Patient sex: M
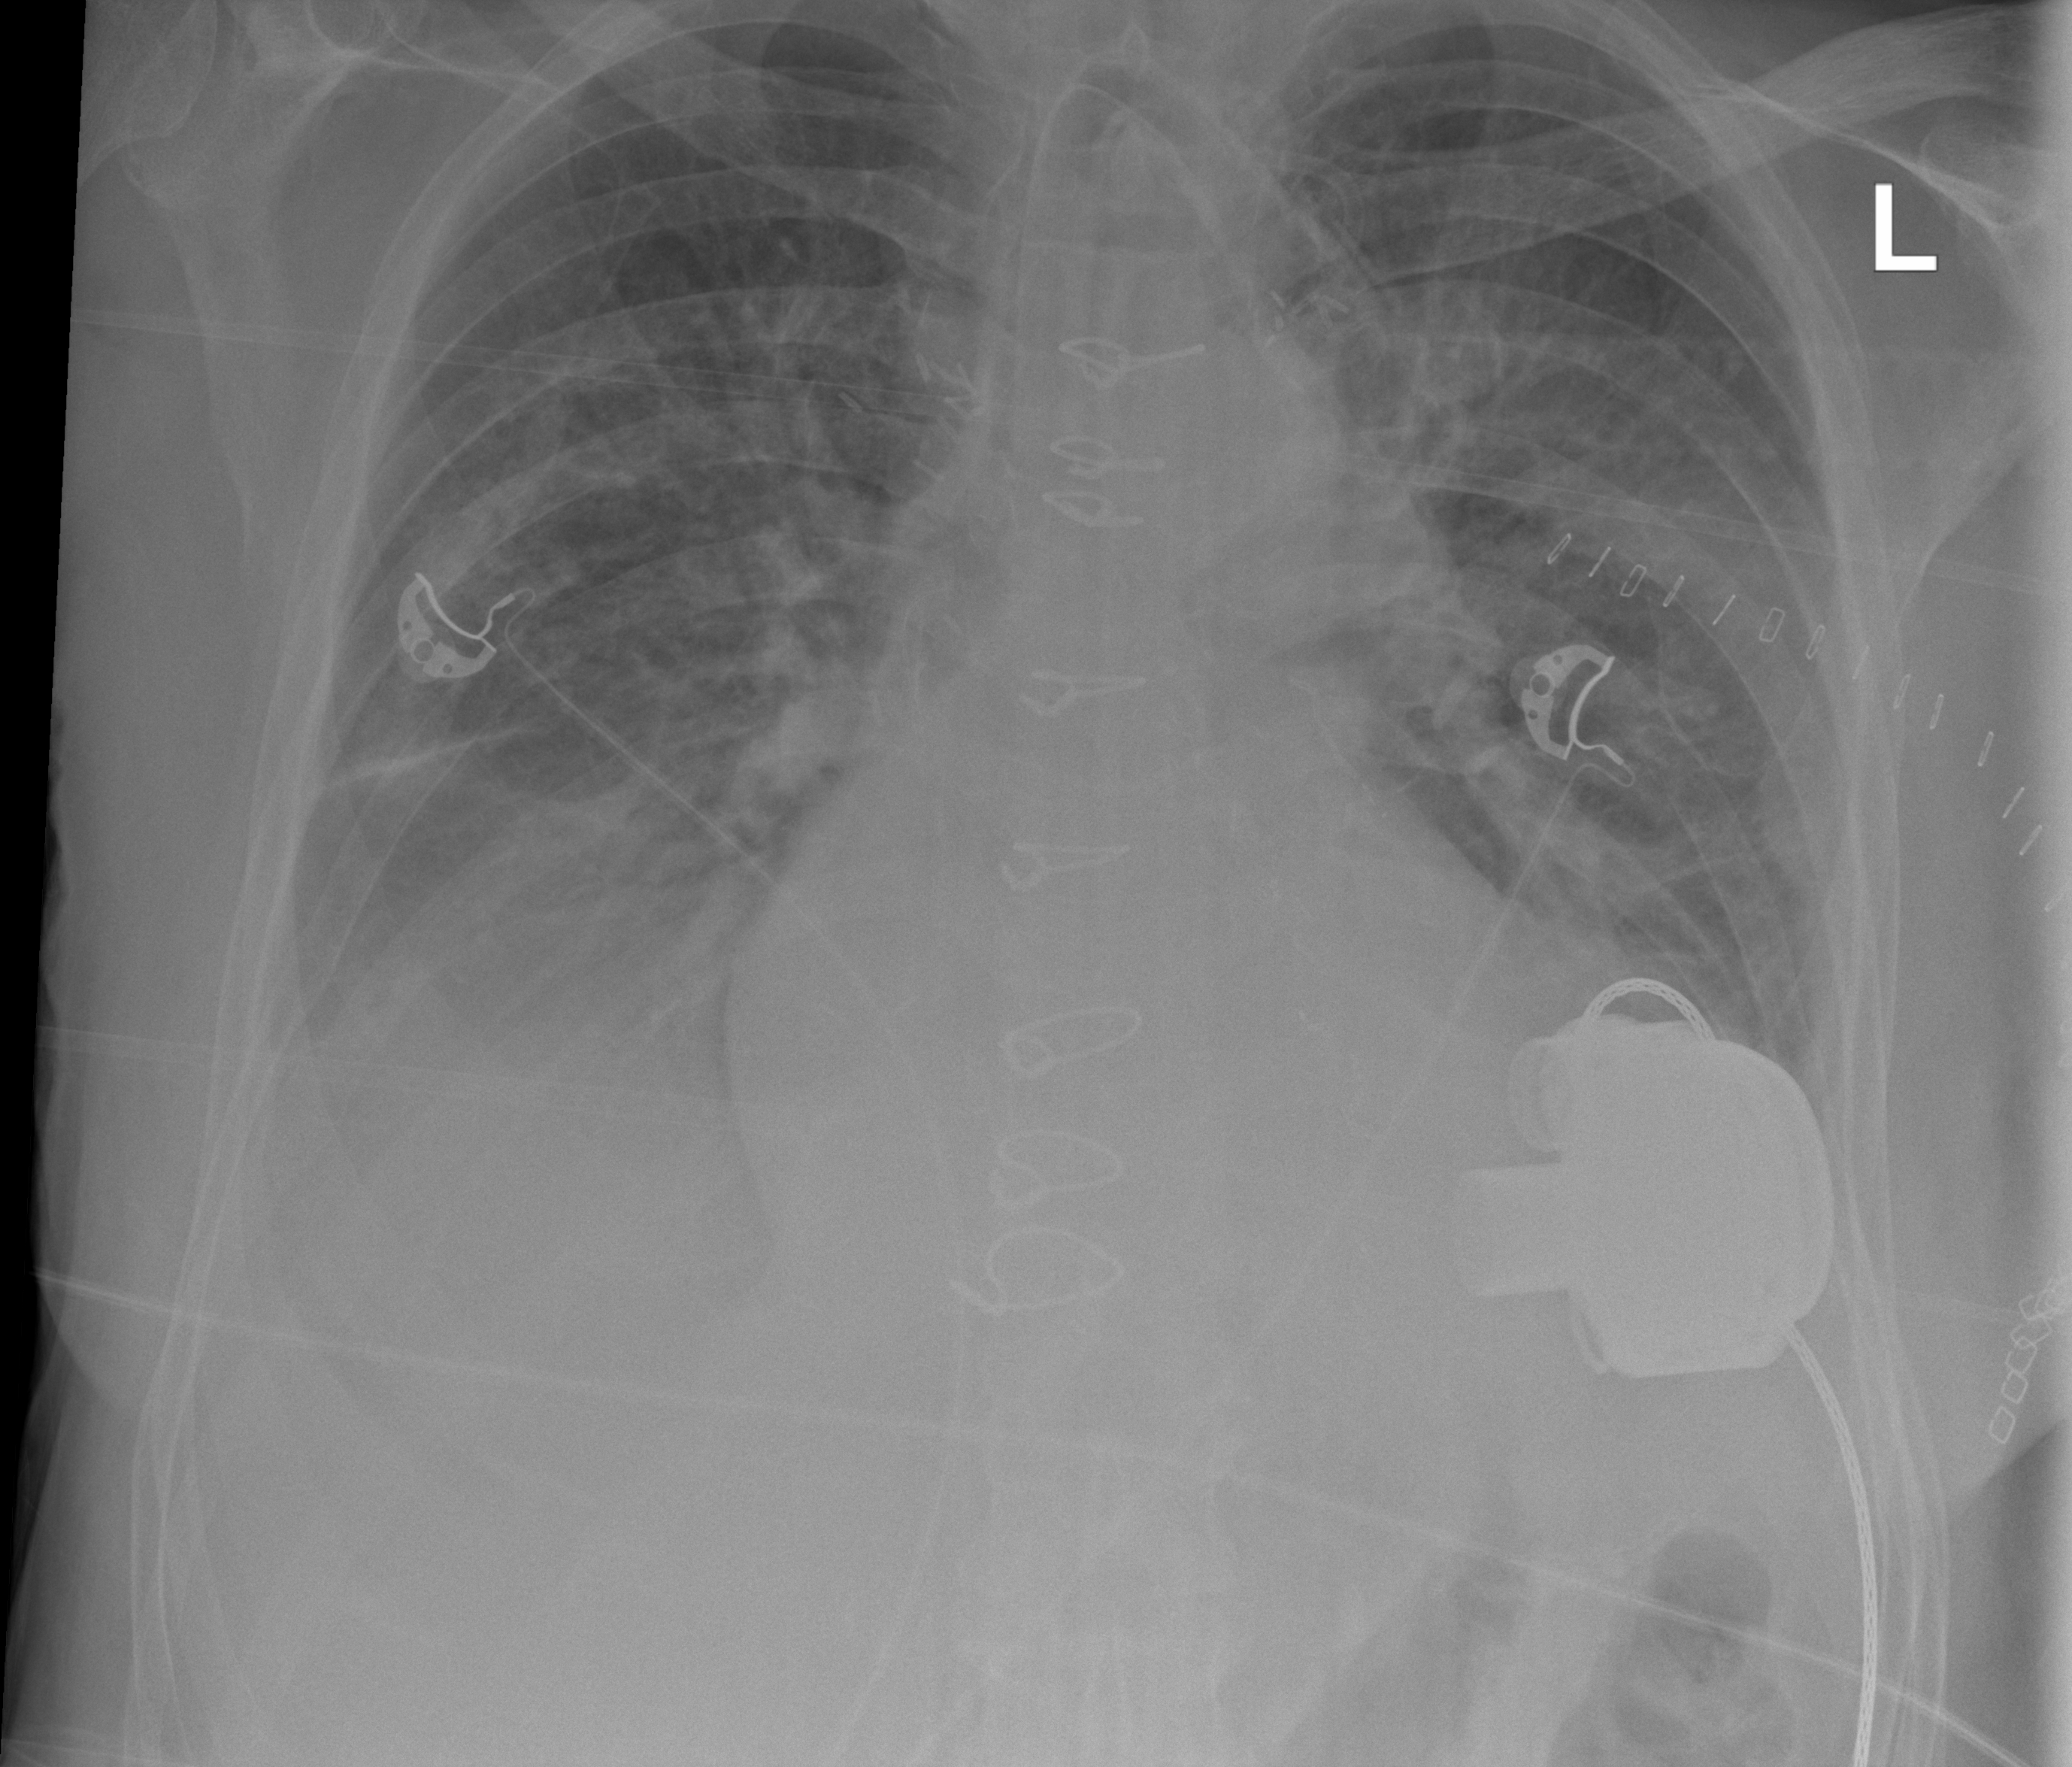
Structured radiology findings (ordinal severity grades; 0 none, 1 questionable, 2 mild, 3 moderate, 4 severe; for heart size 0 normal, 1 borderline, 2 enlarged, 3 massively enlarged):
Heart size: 2
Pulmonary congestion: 2
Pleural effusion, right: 2
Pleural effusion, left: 2
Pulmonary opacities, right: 0
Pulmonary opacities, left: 2
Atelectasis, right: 2
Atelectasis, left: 2